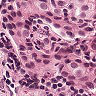
Metastatic tissue present: yes